Fundus camera: zeiss
Shooting center: fovea
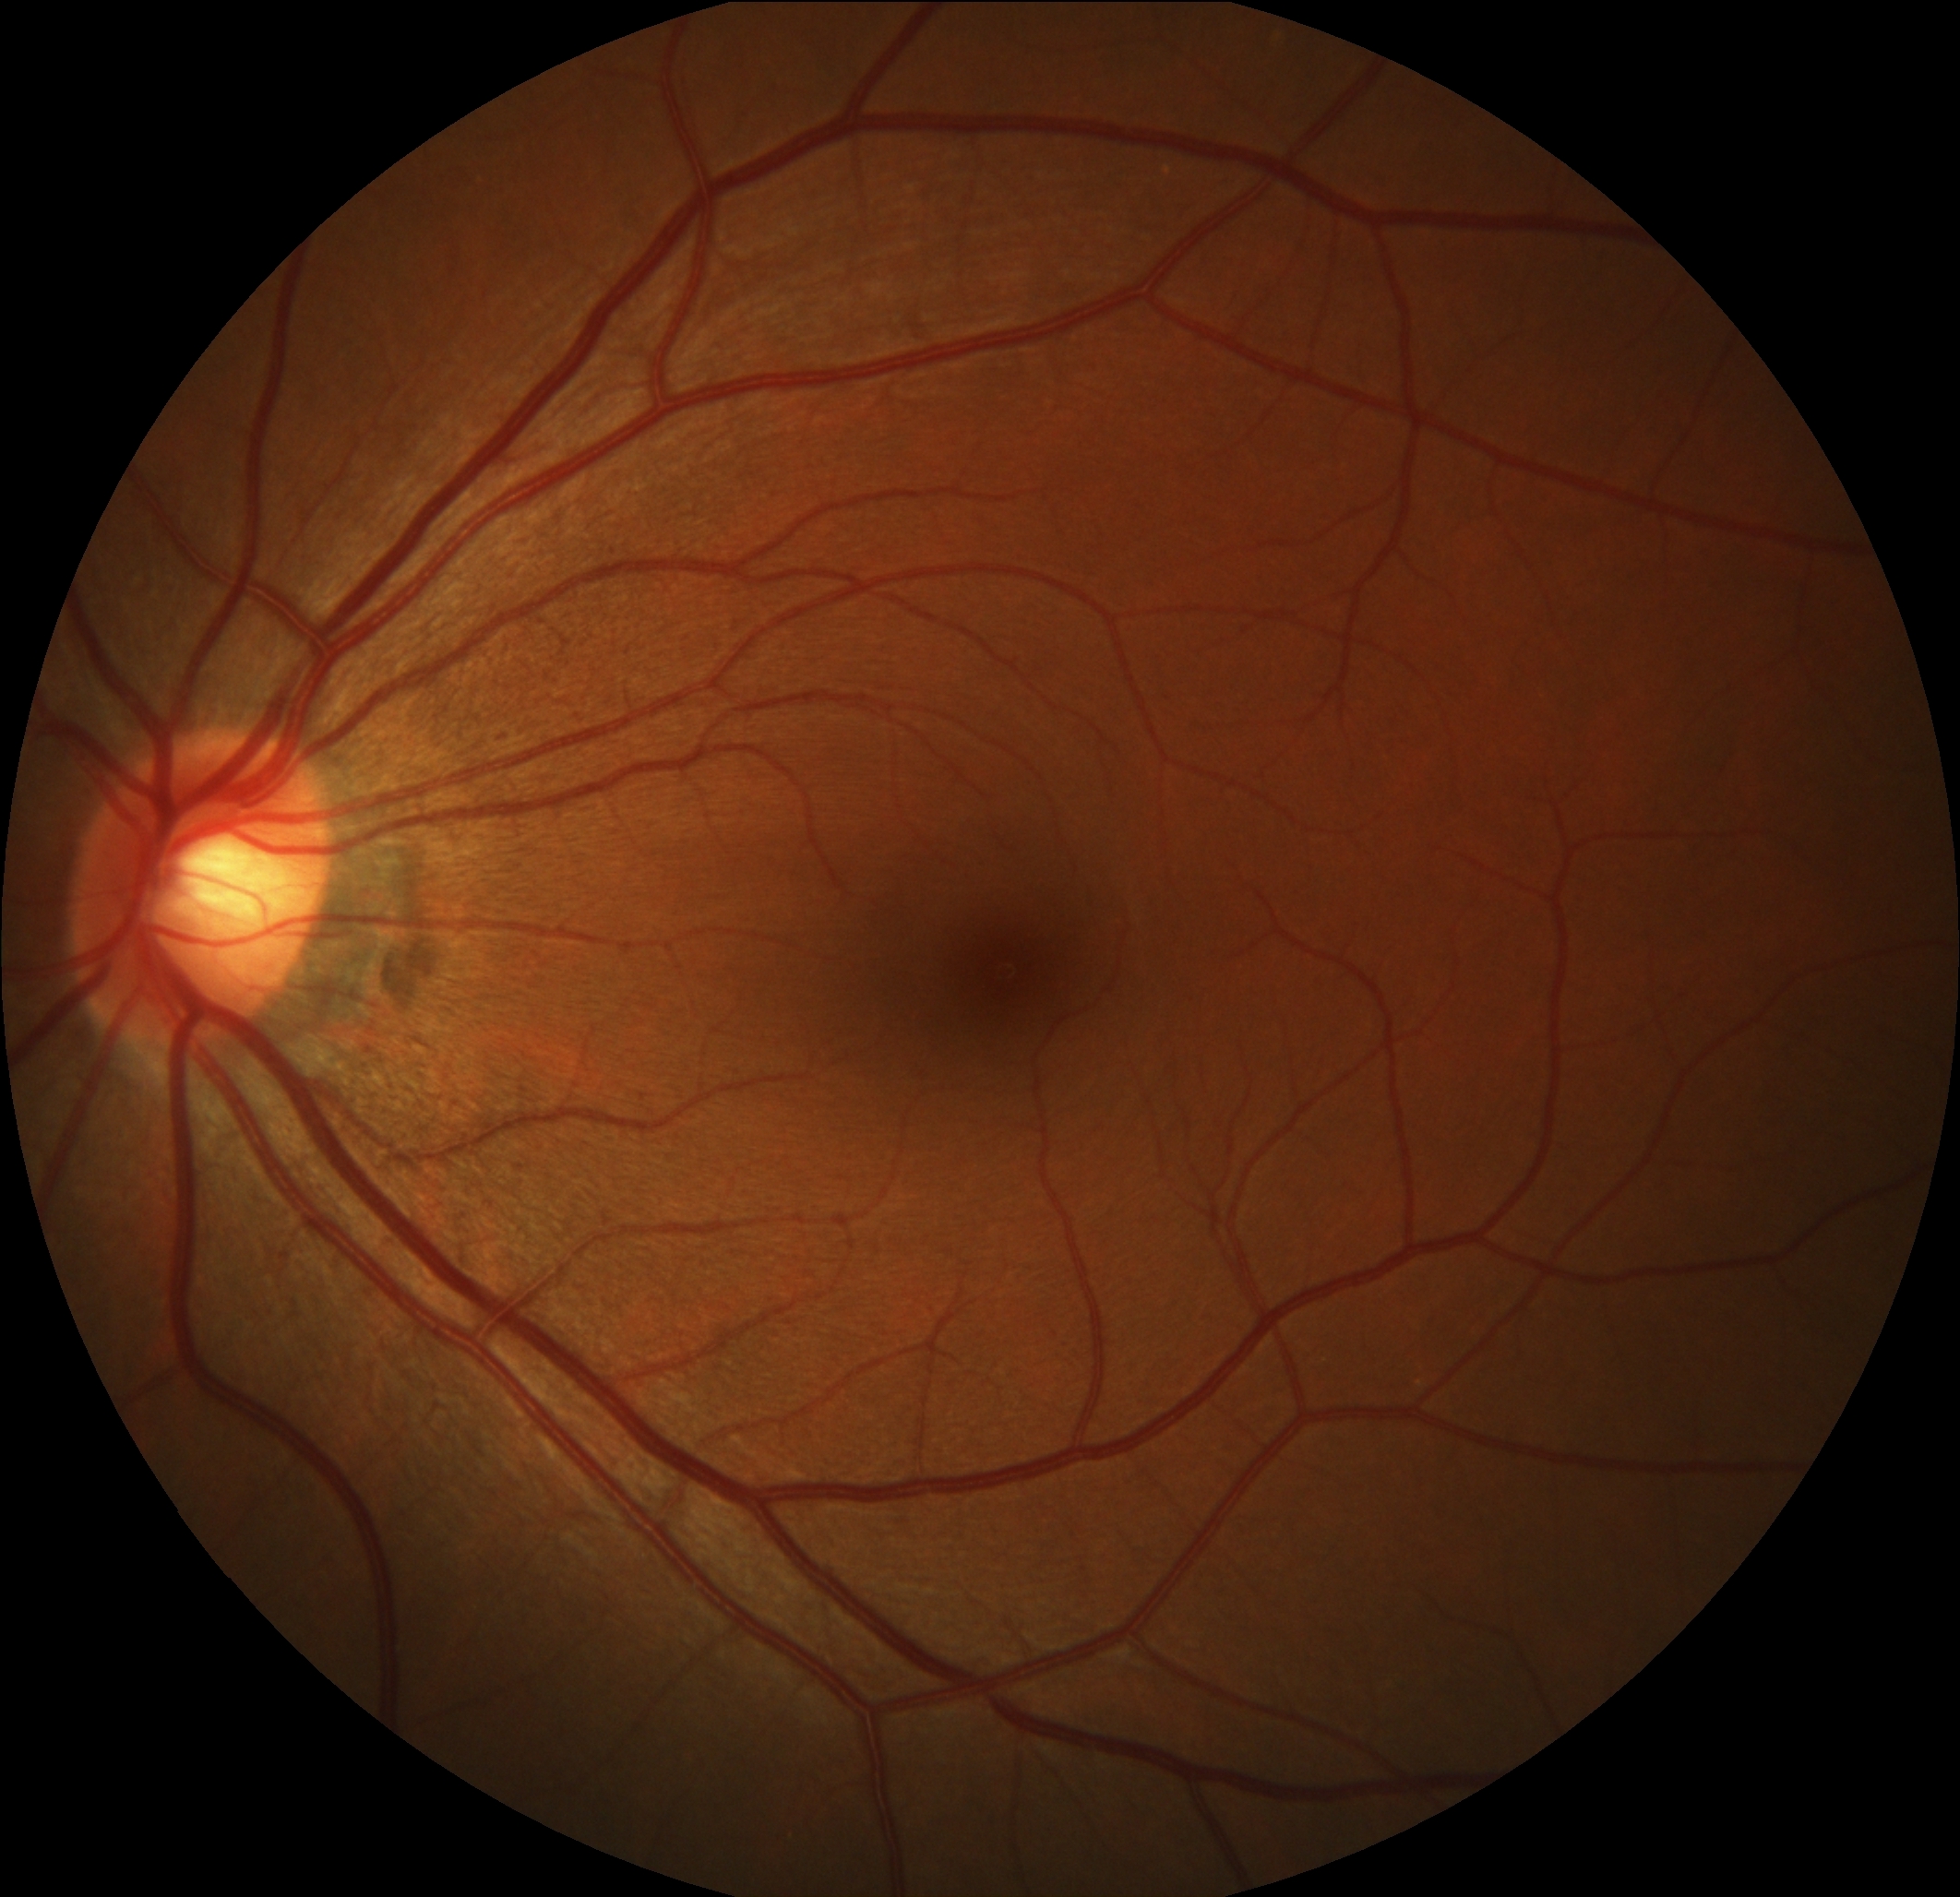
Pathologic myopia: no
Patchy retinal atrophy: present
Retinal detachment: absent